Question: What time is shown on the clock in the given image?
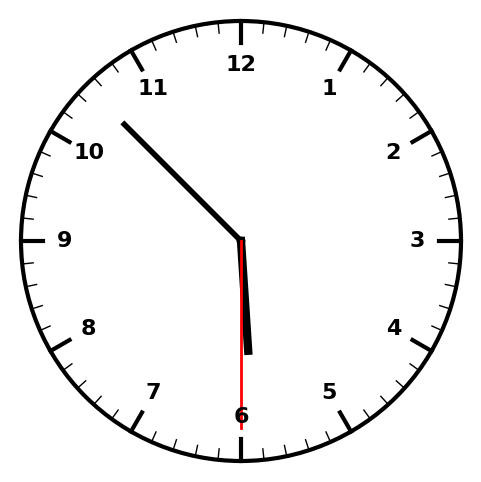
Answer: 05:52:30